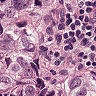
Metastatic tissue present: yes